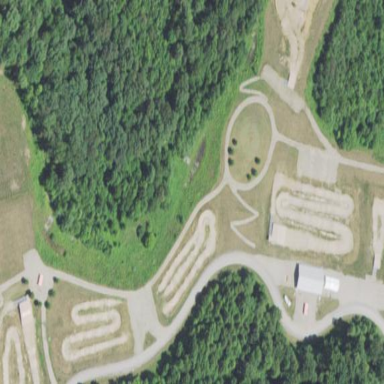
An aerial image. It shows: Cycling track located on leisure land.